Question: I'm working with <URL>, it worked fine before, but today I reuse this, it has a problem, all events have height = 0
Below is my code:
'''
$('#calendar').fullCalendar({
header:{
left:'title',
center:'',
right:'prev,next,today agendaWeek,agendaDay'
},
buttonText:{
prev:'<span>&lsaquo;</span>',
next:'<span>&rsaquo;</span>'
},
defaultView:'agendaWeek',
aspectRatio:3,
selectable:true,
selectHelper:true,
theme:false,
editable:false,
allDaySlot:false,
droppable:false,
slotMinutes: <?php echo Yii::app()->params['app_rust_appointment_duration'] ?>,
events:{
url:'<?php echo $this->createUrl('getCustomer') ?>',
success: function (data) {
console.log(data);
}
}
});
'''
Ajax result:
'''
[{ "id": "1", "title": "Khanh Tran", "start": "2014-03-03 08:00:00", "end": "2014-03-03 08:00:45", "allDay": false },{ "id": "2", "title": "Khanh Tran", "start": "2014-03-06 08:00:00", "end": "2014-03-06 08:00:45", "allDay": false },{ "id": "3", "title": "Khanh Ngam", "start": "2014-03-06 19:15:00", "end": "2014-03-06 19:15:45", "allDay": false }]
'''
And I get problem like this pic:

Please help me
Thanks
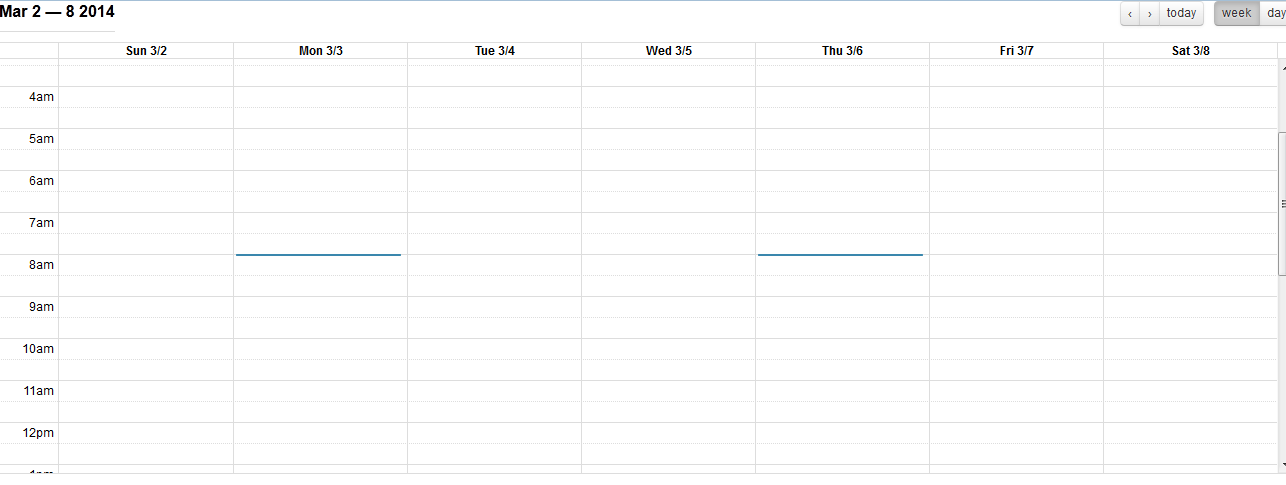
Answer: It looks like your event is 45 seconds long. If your event is truly 45 seconds long you can update the fc-event to have a min height.
Example in fullcalendar.css:
'''
.fc-event {
border: 1px solid #3a87ad;
background-color: #3a87ad;
color: #fff;
font-size: .85em;
cursor: default;
min-height: 15px; // additional styling here
}
'''